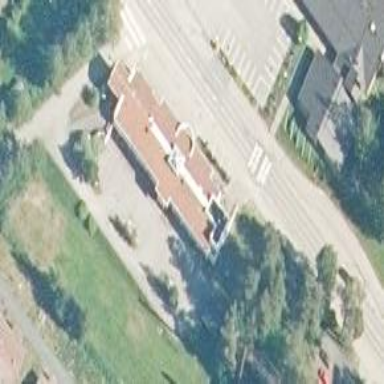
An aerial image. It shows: Office building.